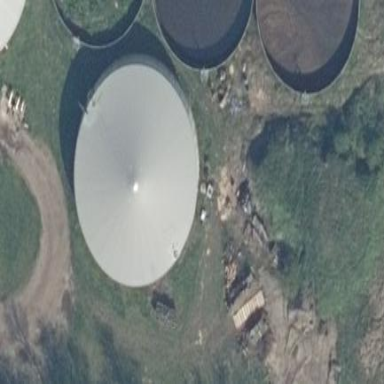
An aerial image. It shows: Building with storage tank.